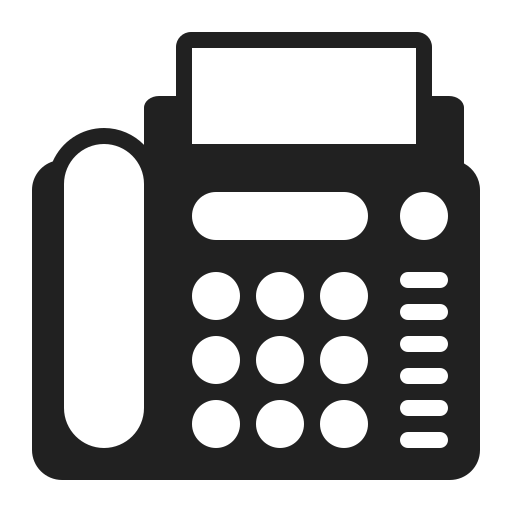
fax machine high contrast